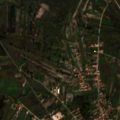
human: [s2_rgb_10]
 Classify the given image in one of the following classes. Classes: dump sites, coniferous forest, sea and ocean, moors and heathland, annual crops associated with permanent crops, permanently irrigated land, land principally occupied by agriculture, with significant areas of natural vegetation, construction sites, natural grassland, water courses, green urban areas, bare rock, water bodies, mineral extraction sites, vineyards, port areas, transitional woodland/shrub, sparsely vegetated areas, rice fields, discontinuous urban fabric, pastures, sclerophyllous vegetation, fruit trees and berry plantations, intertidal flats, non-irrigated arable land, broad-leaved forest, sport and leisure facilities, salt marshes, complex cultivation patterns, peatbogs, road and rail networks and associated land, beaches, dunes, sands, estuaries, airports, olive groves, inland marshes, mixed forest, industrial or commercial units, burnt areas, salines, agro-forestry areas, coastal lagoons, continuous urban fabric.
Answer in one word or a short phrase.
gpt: discontinuous urban fabric, pastures, complex cultivation patterns, land principally occupied by agriculture, with significant areas of natural vegetation, broad-leaved forest, transitional woodland/shrub